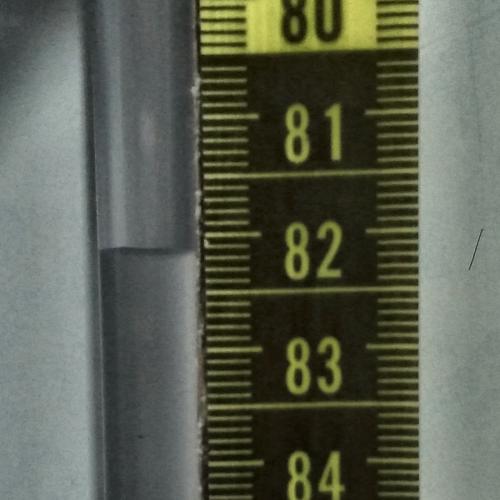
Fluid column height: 82.1 cm